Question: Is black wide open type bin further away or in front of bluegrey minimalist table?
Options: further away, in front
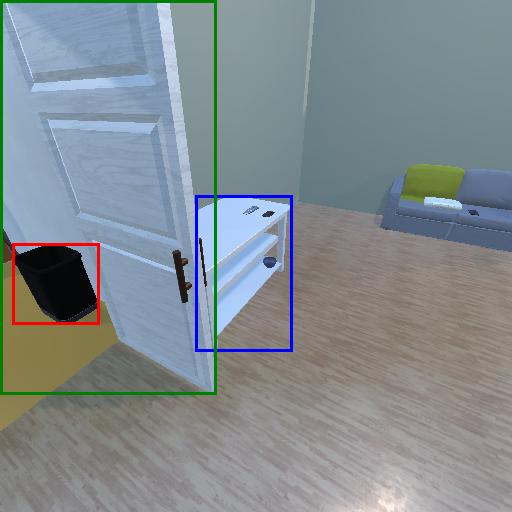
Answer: further away